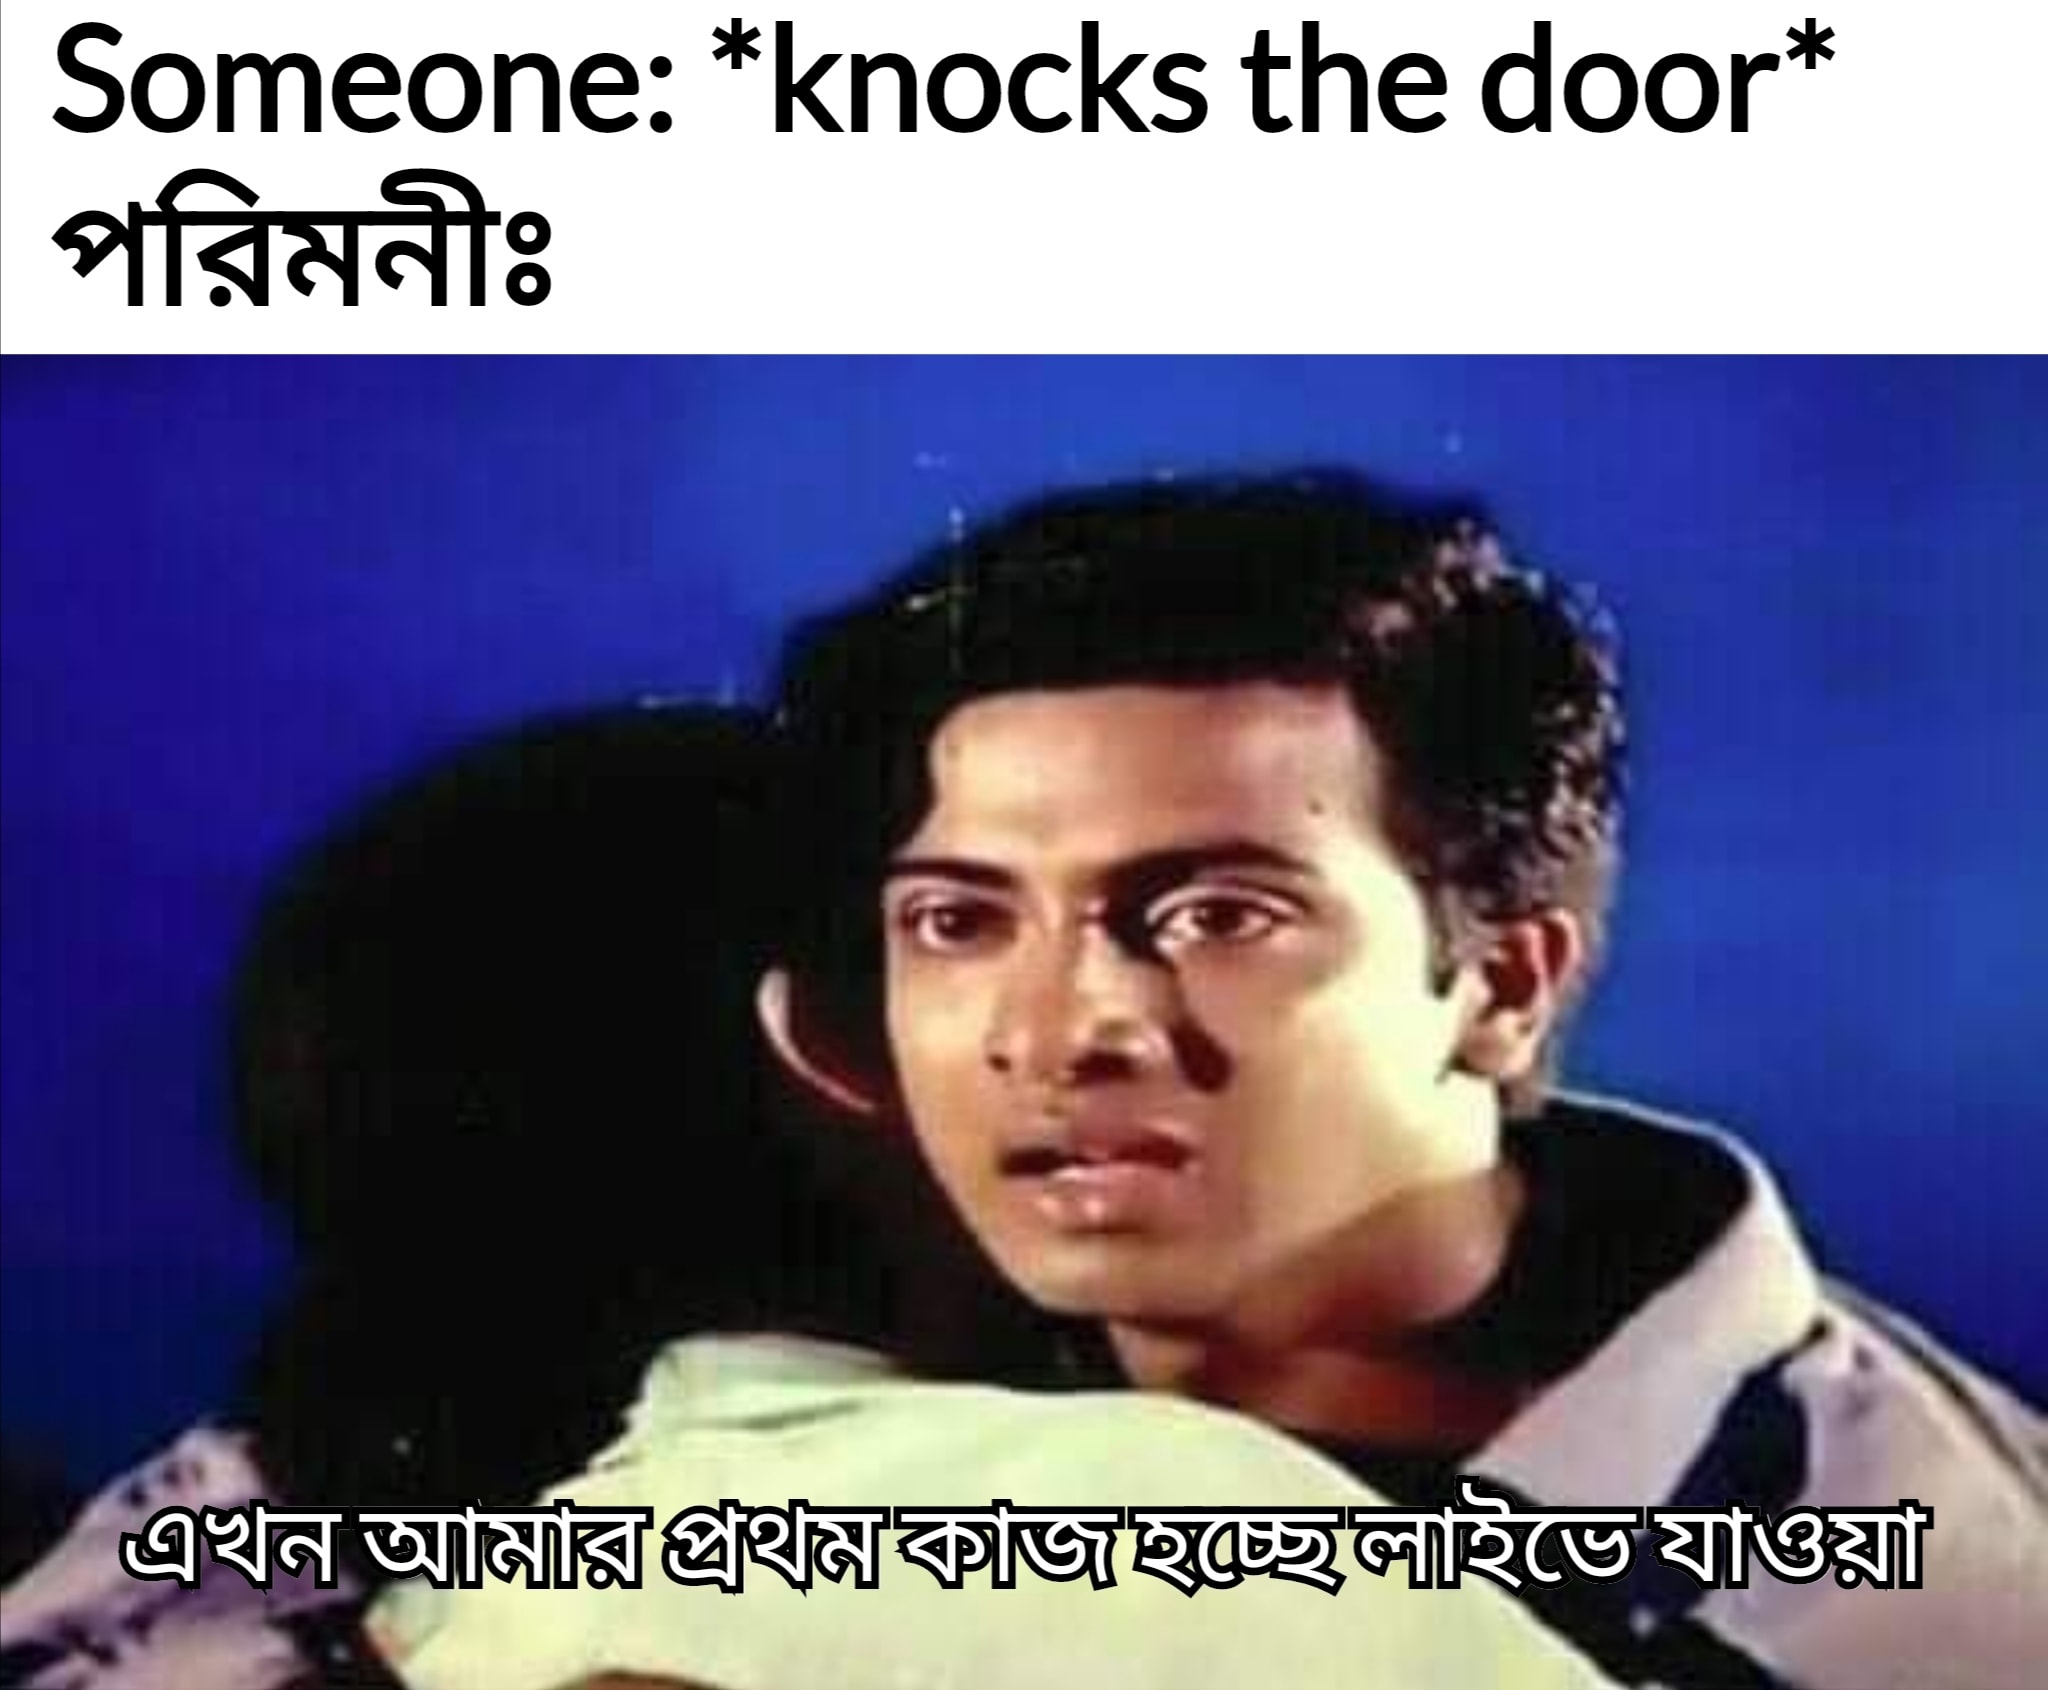
Caption: Someone: *knocks the door*     পরিমনীঃ    এখন আমার প্রথম কাজ হচ্ছে লাইভে যাওয়া
Label: non-hate